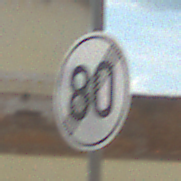
Verkehrszeichen: EndeGeschwindigkeit80
Umgebung: Outdoor, Suburban
Tageszeit: Midday
Wetter: PartlyCloudy
Licht: Natural
Jahreszeit: NotSpecified
Kontrast: HighContrast